Interaction volume radius: 10 \u00c5
Interaction volume height: 10 \u00c5
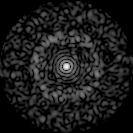
Disorder parameter: 0.8112